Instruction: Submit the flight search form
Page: home
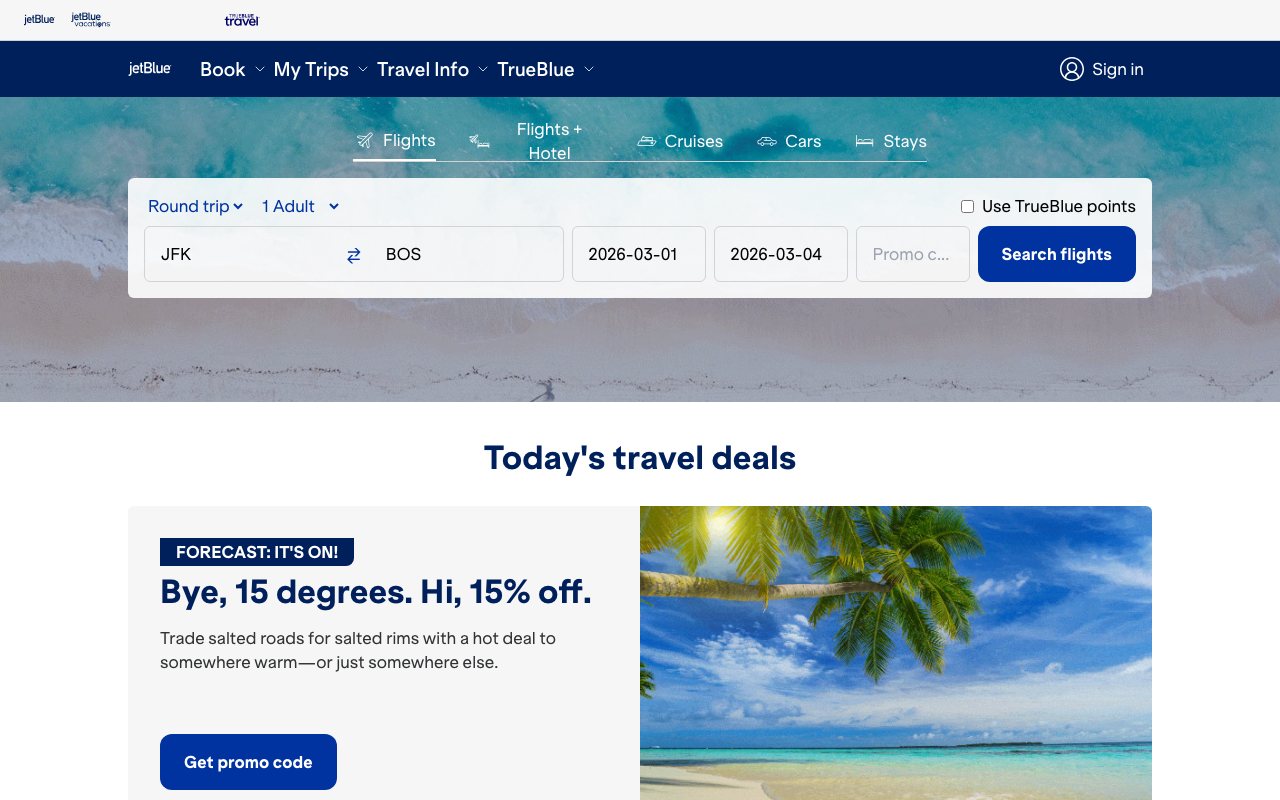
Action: click